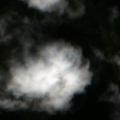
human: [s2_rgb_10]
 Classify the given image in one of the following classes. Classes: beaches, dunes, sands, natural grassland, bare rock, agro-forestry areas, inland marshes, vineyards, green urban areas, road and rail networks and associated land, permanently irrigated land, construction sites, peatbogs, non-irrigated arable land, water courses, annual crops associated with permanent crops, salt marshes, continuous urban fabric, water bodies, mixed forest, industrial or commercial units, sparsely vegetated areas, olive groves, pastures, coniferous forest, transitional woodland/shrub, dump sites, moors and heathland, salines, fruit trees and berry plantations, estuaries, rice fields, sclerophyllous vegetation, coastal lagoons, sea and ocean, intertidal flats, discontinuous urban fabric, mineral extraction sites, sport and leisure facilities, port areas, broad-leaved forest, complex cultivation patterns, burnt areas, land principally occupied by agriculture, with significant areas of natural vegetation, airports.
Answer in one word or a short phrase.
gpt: coniferous forest, mixed forest